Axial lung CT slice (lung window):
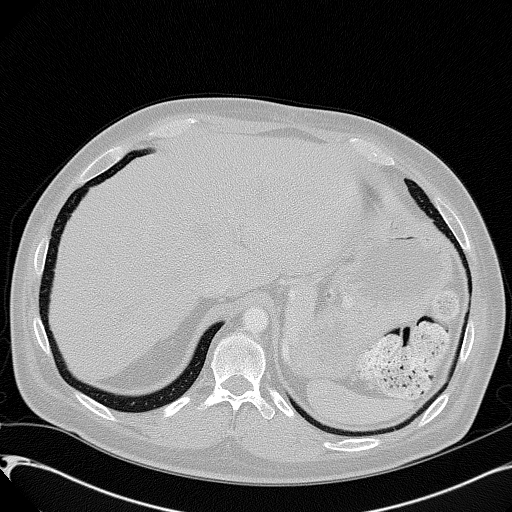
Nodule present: no